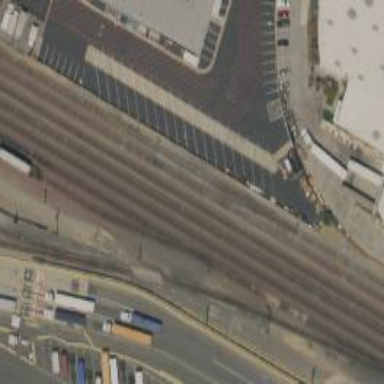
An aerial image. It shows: Railway siding for service.